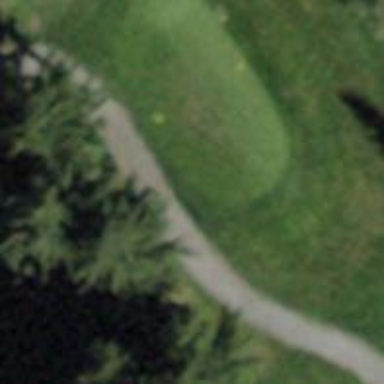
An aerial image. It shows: Golf tee on grassy land.